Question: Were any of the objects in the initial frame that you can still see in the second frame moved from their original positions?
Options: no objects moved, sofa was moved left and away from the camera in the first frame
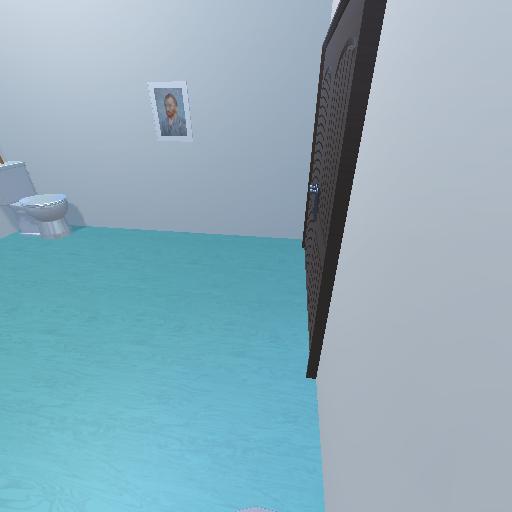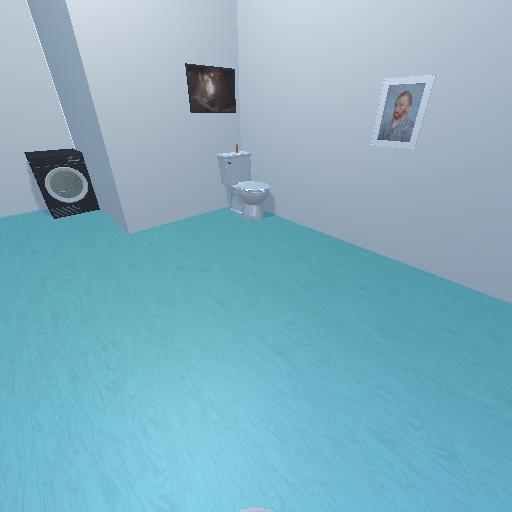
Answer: no objects moved